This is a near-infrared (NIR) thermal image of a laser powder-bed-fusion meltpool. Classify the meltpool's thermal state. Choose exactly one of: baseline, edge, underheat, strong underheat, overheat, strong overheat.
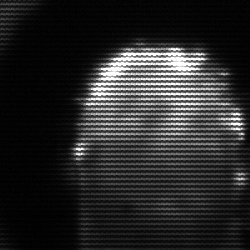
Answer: baseline